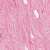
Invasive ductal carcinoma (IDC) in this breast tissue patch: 0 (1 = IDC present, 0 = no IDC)